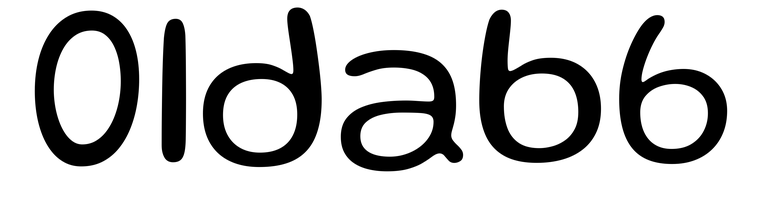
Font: Gluten_Light